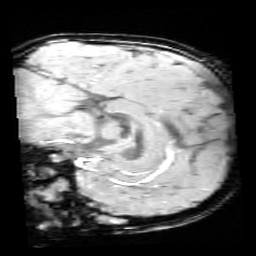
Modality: SWI
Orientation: sagittal
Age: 12
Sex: female
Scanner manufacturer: siemens
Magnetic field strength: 3 T
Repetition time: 0.027 s
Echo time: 0.02 s